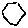
Label: hexagon